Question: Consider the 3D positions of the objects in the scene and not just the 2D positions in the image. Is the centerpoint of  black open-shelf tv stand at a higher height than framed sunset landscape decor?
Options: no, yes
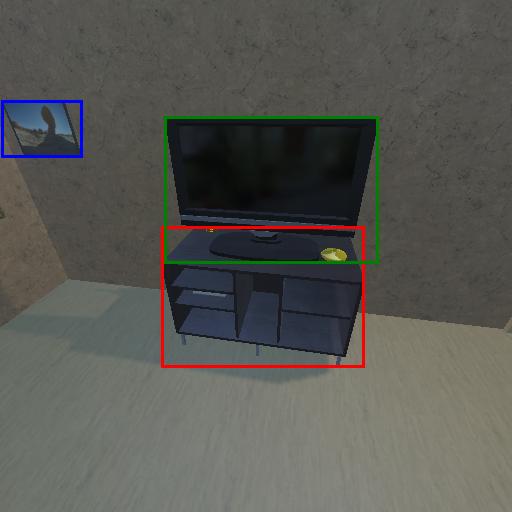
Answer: no